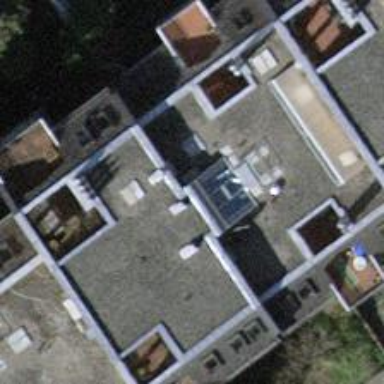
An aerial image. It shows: Image showing building with apartments.